Question: How can I remove or just don't display the border links in every anchor with image? By the way, browser settings is in compatibility mode. Answers from other question doesn't suffice to solve my problem. I guess because it only applies with lower version of IE.
I'm currently creating a Custom share buttons where my client requires me.
'''
<div>
<a onClick="window.open('https://twitter.com/intent/tweet?original_referer=#shareLink#&text=#shareTitle#&tw_p=tweetbutton&url=#shareLink#','sharer','toolbar=0,status=0,width=548,height=325');" href="javascript: void(0)">
<img height="20" src="/images/chicklets/Twitter_Tweet.png" />
</a>
</div>
<div>
<a onClick="window.open('http://www.facebook.com/sharer.php?s=100&amp;p[title]=#shareTitle#&amp;p[summary]=#shareDesc#&amp;p[url]=#shareLink#&amp;p[images][0]=images/Telos.jpg','sharer','toolbar=0,status=0,width=548,height=325');" href="javascript: void(0)">
<img height="20" src="/images/chicklets/FaceBook_Share.png">
</a>
</div>
<div>
<a onClick="window.open('http://www.linkedin.com/shareArticle?mini=true&url=#shareLink#&title=#shareTitle#&summary=#shareDesc#','sharer','toolbar=0,status=0,width=548,height=325');" href="javascript: void(0)">
<img height="20" src="/images/chicklets/LinkedIn_Share.png">
</a>
</div>
<div>
<a onClick="window.open('https://plus.google.com/share?url=#shareLink#','sharer','toolbar=0,status=0,width=548,height=325');" href="javascript: void(0)">
<img height="20" src="/images/chicklets/Google_PlusOne.png">
</a>
</div>
'''
:
'''
a {
outline : none;
text-decoration: none;
}
a img {
outline : none;
}
img {
border : 0;
border-style: none;
}
div {
float: left;
padding-right: 10px;
}
'''
Here's what it looks like with IE10:

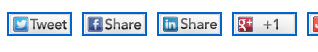
Answer: how about this, try to add something like this
'''
<img src="blah" style="border-style:none;">
'''